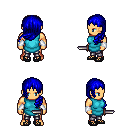
a pixel art fantasy rpg character, male body template, human, tanned skin, teal tunic, metal pants, blue left-swept hairstyle, white cloth bracers, ghillies, dagger, four views (front, back, left, right), 2x2 character sprite sheet, small pixel art, hard edges, no anti-aliasing